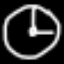
Label: clock